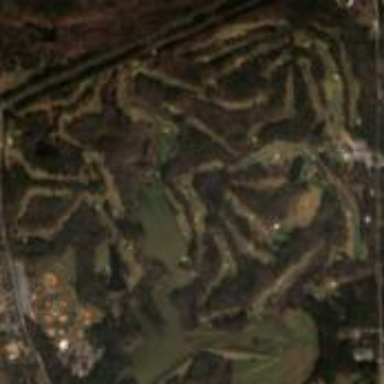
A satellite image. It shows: Golf course surrounded by greenery.